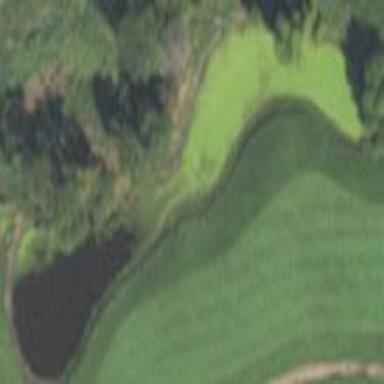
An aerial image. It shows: Scenic view of water hazard on golf course. The natural water feature adds beauty to the landscape.